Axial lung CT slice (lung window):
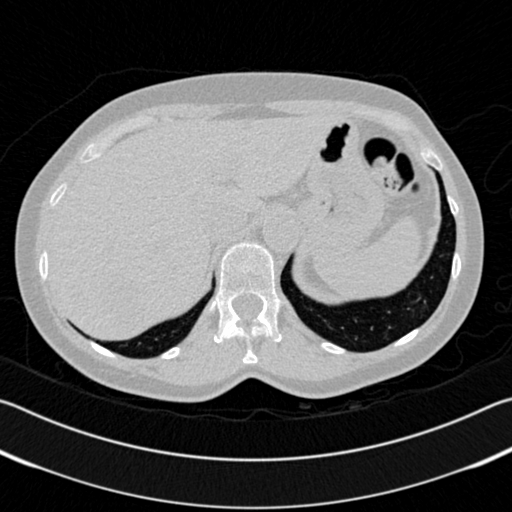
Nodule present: no